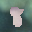
Label: 8